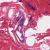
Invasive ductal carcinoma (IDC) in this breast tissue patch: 0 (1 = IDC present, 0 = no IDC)